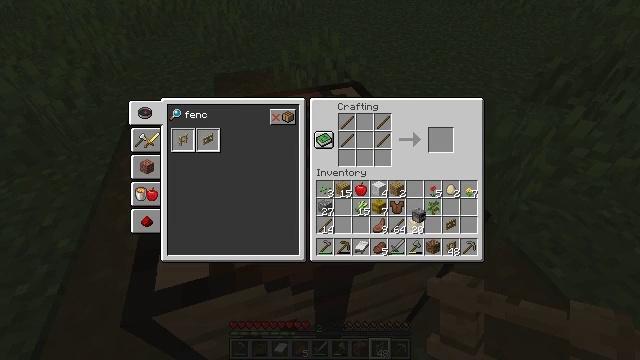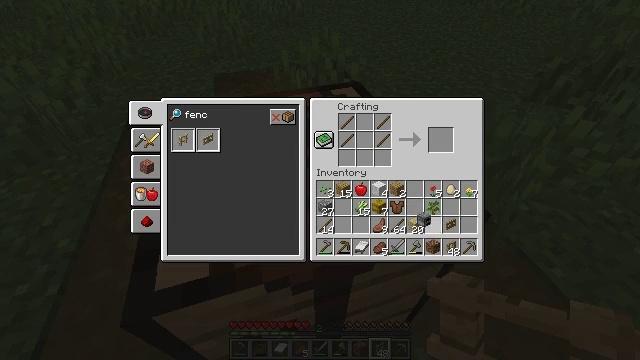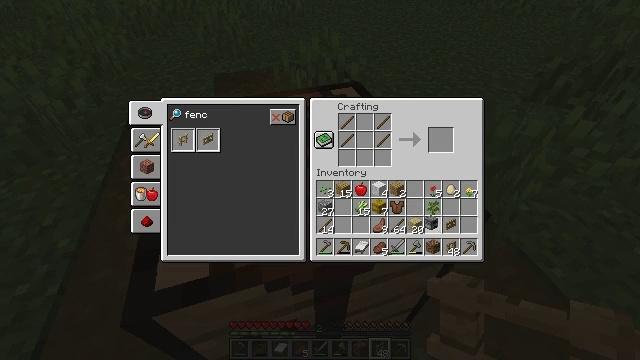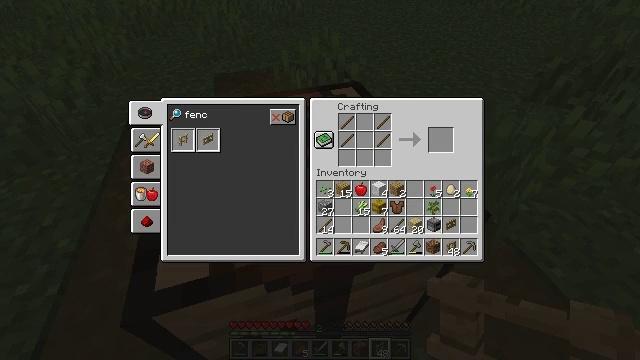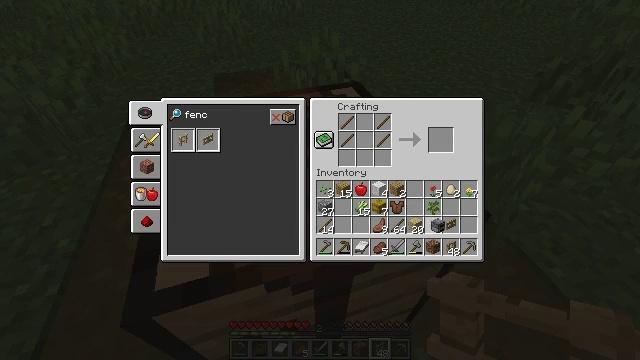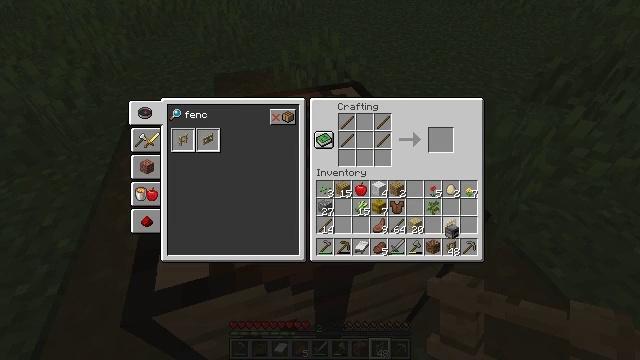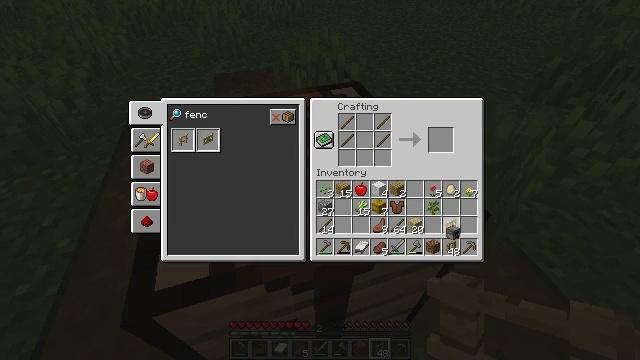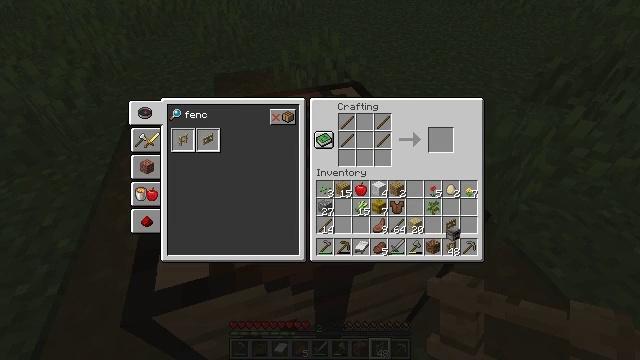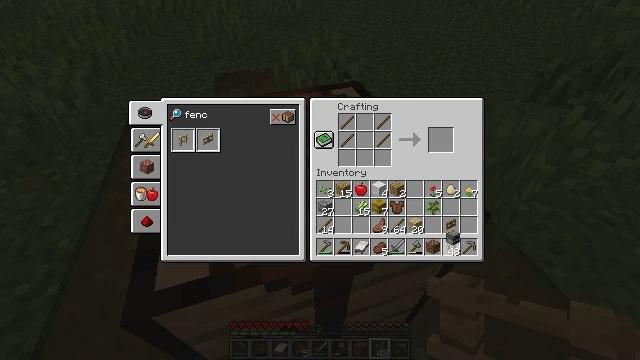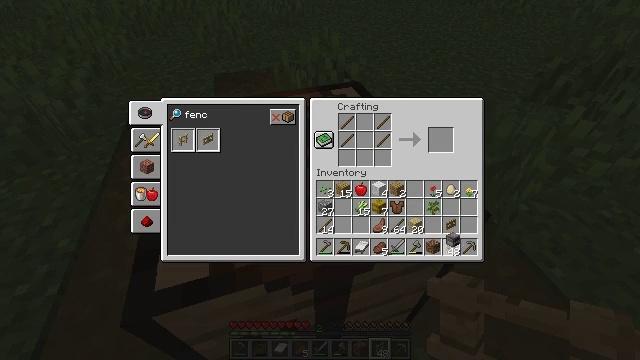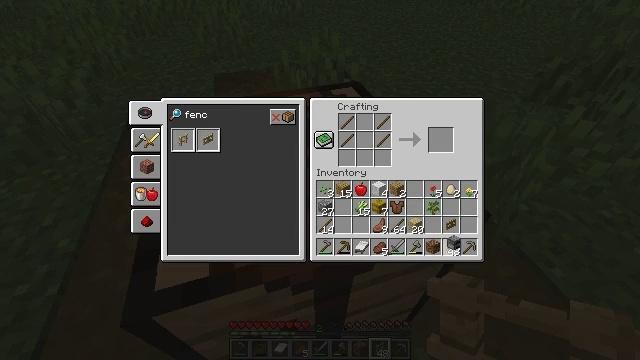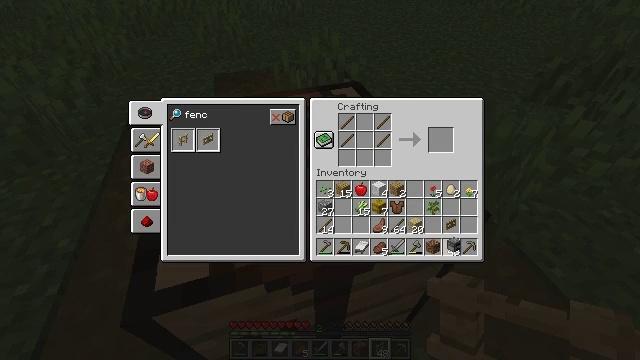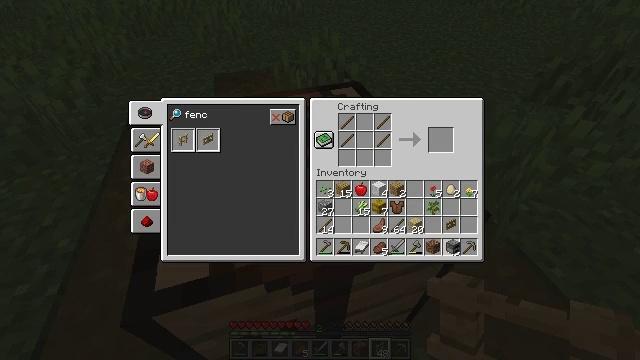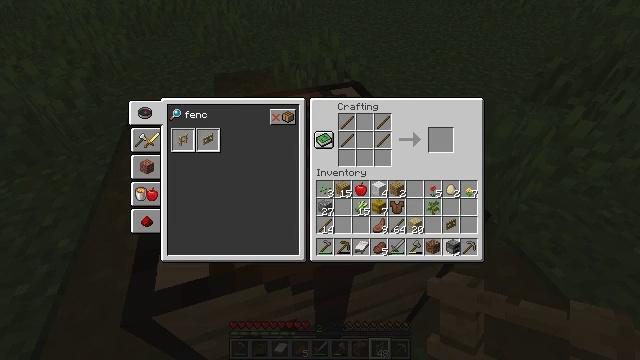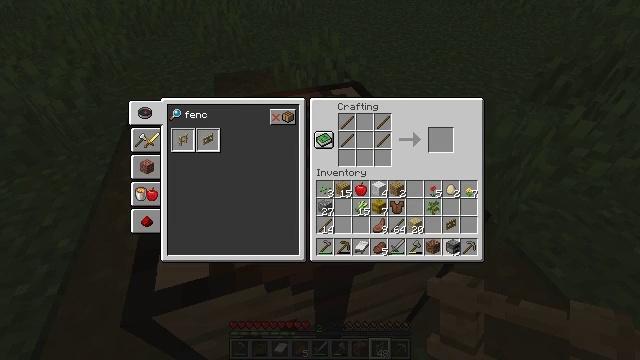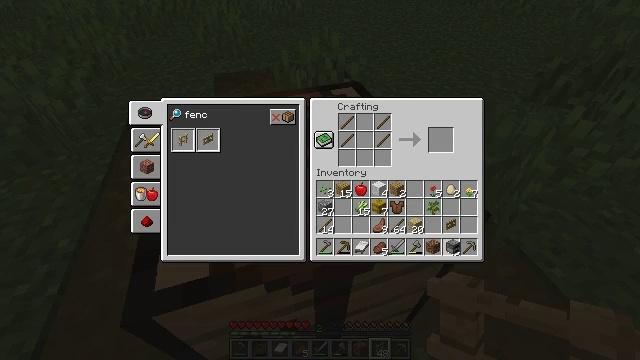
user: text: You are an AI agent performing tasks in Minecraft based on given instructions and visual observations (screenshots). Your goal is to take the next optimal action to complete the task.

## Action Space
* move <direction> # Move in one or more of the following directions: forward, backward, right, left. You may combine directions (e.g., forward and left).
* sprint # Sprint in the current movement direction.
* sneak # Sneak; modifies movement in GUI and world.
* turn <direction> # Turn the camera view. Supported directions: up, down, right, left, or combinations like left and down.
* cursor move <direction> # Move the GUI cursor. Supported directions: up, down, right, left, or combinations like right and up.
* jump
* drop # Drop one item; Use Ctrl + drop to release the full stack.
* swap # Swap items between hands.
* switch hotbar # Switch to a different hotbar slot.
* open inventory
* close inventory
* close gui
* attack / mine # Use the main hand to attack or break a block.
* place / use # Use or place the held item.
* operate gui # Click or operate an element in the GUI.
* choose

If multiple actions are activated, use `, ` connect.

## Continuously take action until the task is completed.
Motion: motion action
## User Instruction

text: Craft the birch fence gate using the crafting table.
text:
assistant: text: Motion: no_op
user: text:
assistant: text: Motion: cursor move right
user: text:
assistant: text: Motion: no_op
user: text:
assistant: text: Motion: no_op
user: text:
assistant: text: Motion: cursor move right
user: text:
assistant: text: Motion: no_op
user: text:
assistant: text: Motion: no_op
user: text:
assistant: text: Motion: no_op
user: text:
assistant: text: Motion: no_op
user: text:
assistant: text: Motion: no_op
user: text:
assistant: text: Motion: no_op
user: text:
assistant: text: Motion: no_op
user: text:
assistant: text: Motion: no_op
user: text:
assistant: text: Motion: no_op
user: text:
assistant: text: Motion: no_op
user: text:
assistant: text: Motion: no_op
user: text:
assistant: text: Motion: no_op
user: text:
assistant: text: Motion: no_op
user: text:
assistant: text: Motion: no_op
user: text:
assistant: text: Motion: no_op
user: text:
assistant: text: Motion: no_op
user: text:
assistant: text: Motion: no_op
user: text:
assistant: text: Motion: no_op
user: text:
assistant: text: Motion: no_op
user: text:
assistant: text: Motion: cursor move right
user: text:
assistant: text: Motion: no_op
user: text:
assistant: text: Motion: no_op
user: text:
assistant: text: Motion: no_op
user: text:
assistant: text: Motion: no_op
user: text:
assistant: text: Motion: no_op